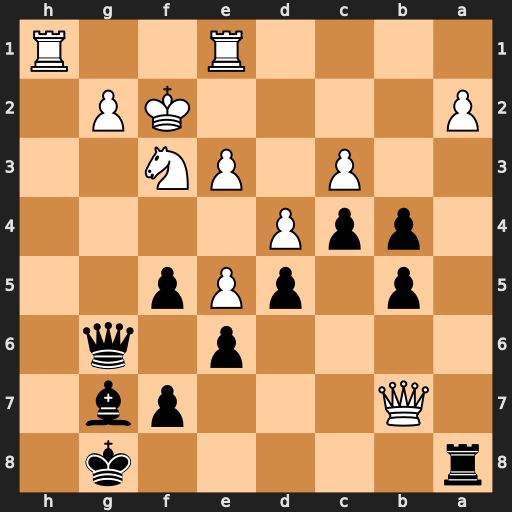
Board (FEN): r5k1/1Q3pb1/4p1q1/1p1pPp2/1ppP4/2P1PN2/P4KP1/4R2R
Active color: b
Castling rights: -
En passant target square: -
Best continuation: Rxa2+ Re2 Rxe2+ Kxe2 Qxg2+